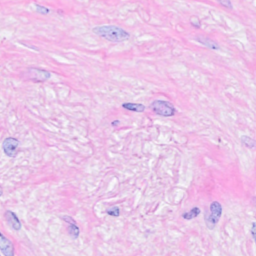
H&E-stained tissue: Breast